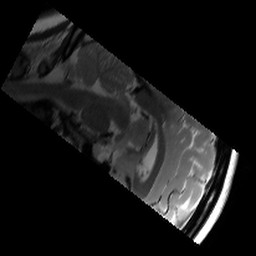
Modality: T2w
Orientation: sagittal
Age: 21
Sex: female
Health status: healthy
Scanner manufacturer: siemens
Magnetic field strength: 3 T
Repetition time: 6 s
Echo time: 0.064 s